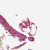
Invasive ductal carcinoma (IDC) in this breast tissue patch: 0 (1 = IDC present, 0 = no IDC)